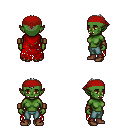
a pixel art fantasy rpg character, female body template, orc, green skin, red tattered cape, teal pants, gray short mohawk hairstyle, red bandana, leather bracers, brown shoes, four views (front, back, left, right), 2x2 character sprite sheet, small pixel art, hard edges, no anti-aliasing